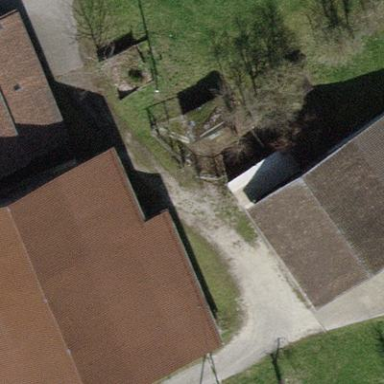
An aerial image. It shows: Farmyard area.